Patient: sex M, age 61
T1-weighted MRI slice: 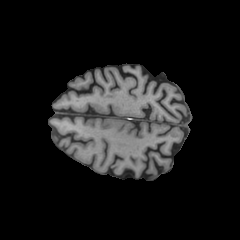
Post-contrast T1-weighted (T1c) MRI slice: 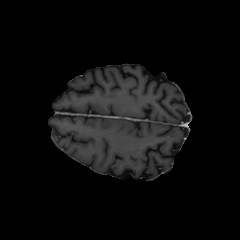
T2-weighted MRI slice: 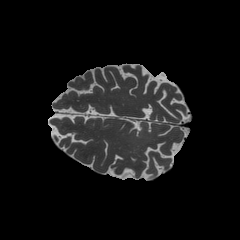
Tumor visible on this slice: no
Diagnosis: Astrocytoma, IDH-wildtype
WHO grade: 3